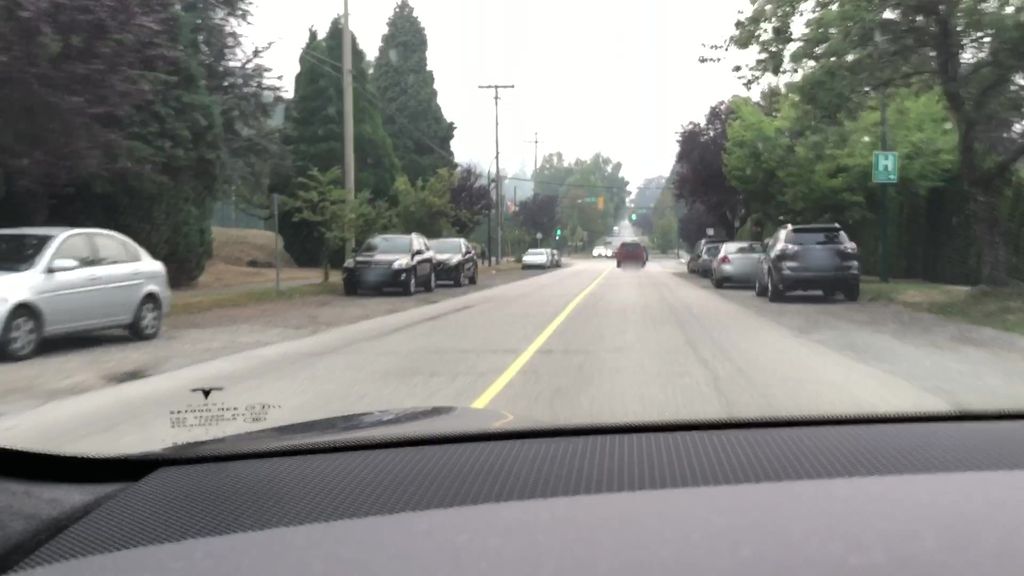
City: vancouver